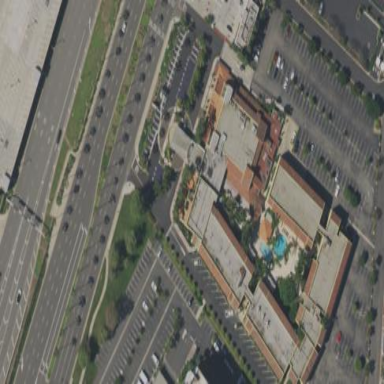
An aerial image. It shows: Hotel building.